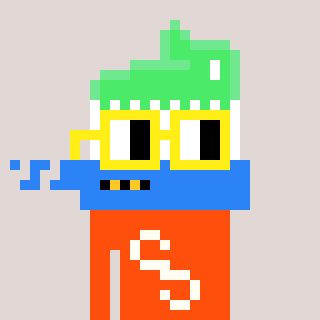
a pixel art character with square yellow glasses, a toothbrush-shaped head and a orange-colored body on a warm background